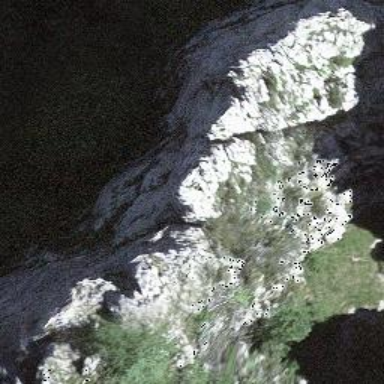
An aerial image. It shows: Cliff in nature.